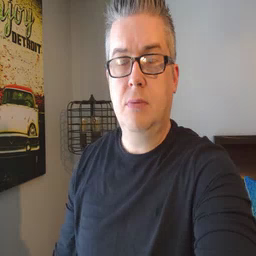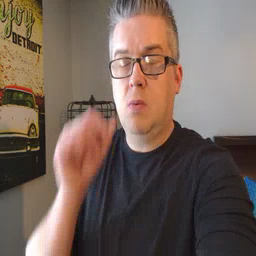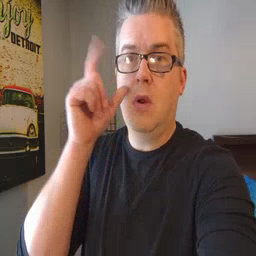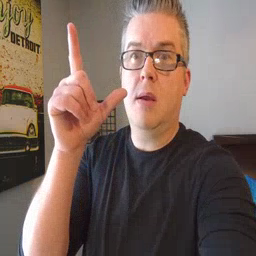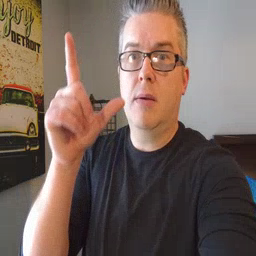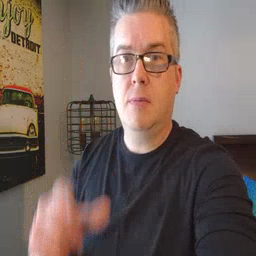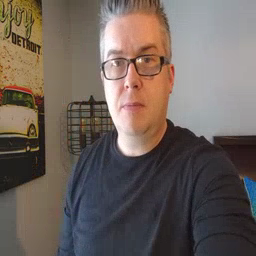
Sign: wake